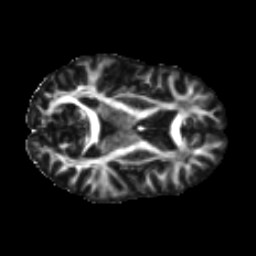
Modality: FA
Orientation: axial
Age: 29
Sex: female
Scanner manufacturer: ge
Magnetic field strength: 3 T
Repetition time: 7.8 s
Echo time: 0.0606 s